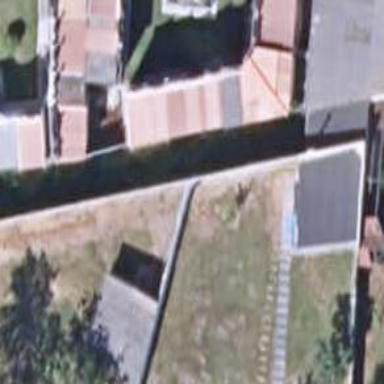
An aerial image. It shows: Fence.